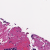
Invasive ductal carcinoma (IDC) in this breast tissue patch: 0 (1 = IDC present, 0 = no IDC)